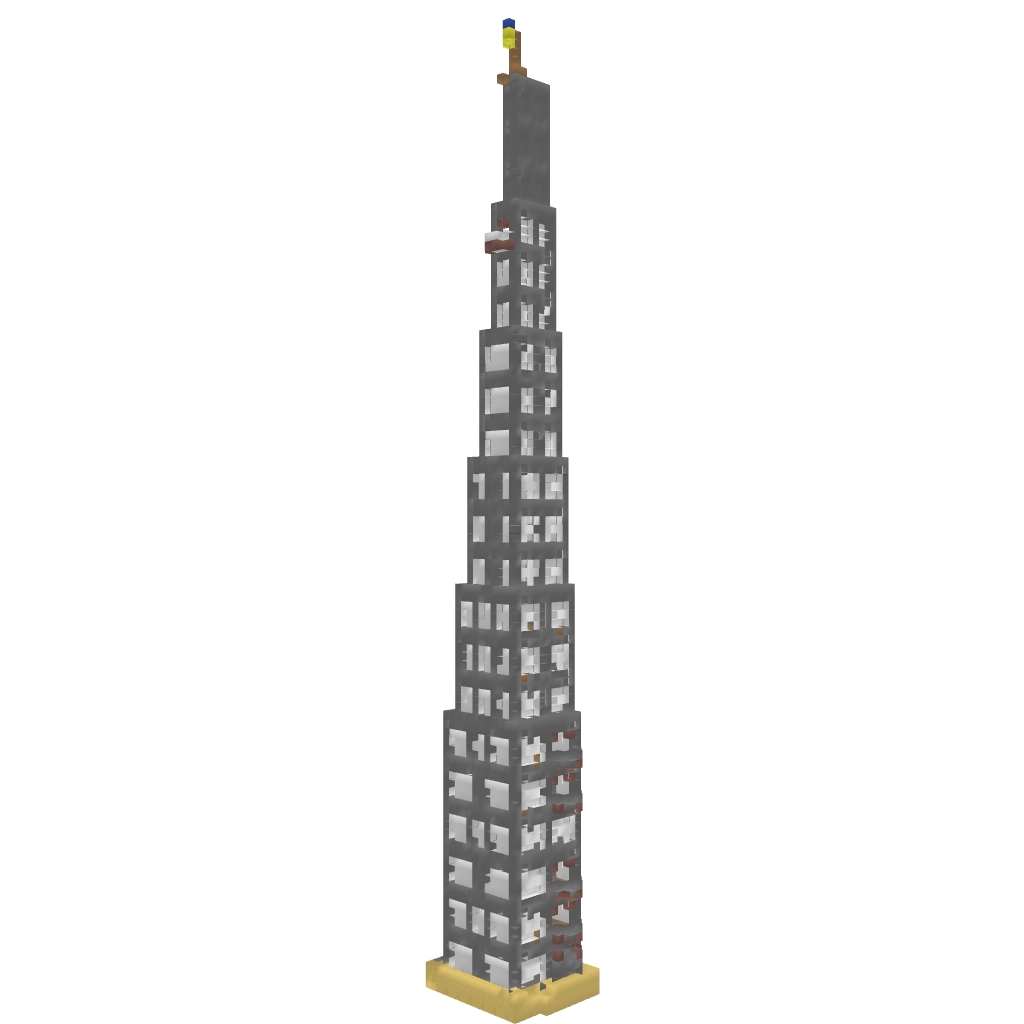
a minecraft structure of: Hotel "Odessa" high quality